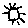
Label: sun